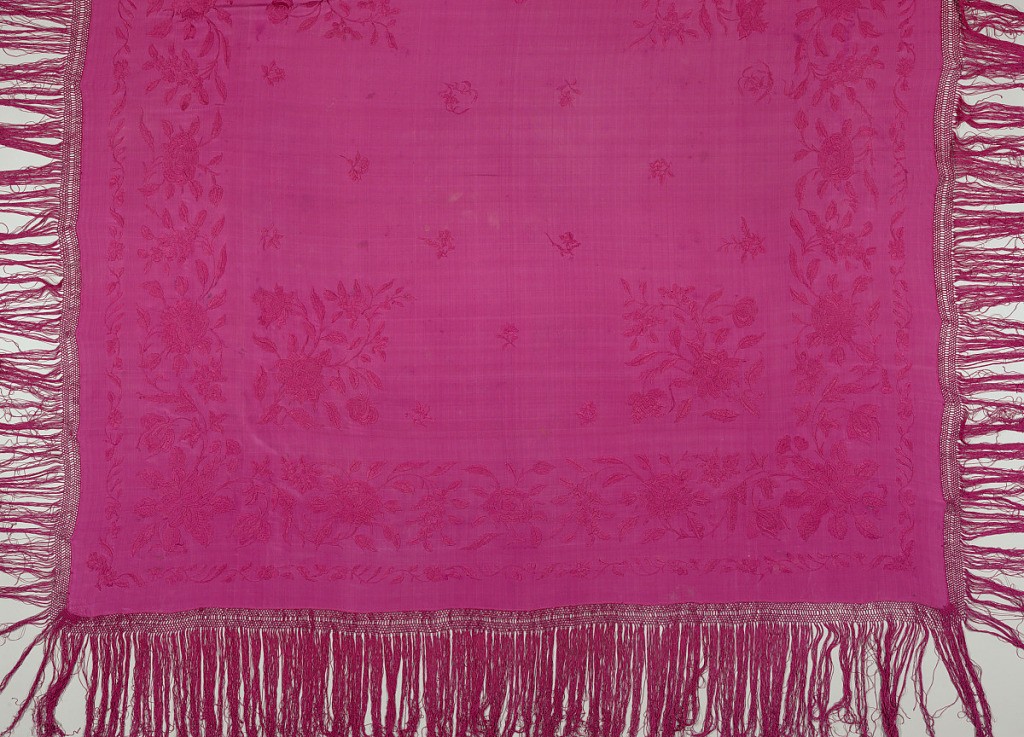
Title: Shawl
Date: late 19th century
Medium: silk Technique: embroidered
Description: Silk shawl with fringe embroidered in same color.